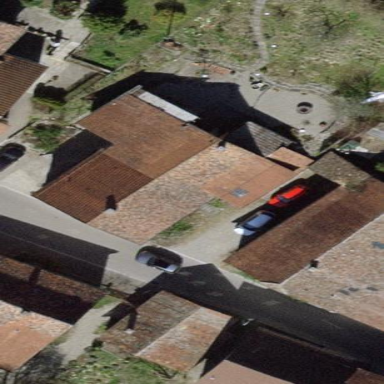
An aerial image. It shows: Terrace building.